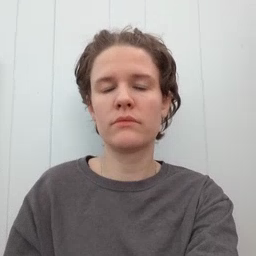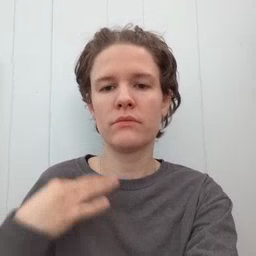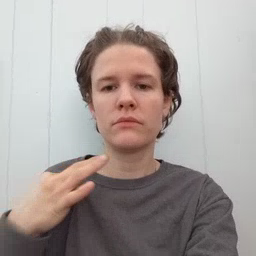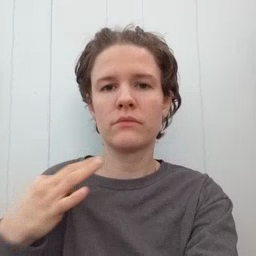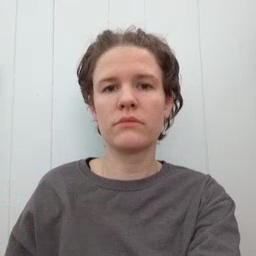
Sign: shirt